Question: I am trying to read images from external directory and for that I am using
'''
bufferedImage image=ImageIO.read(new File(imagefile));
jlabel.seticon(new imageicon(image));
'''
and getting a drastic change in colors. I tried many other things like:
'''
bufferedImage image=ImageIO.read(new File(imagefile));
bufferedImage img=new bufferedImage(image.getWidth(),image.getHeight(),bufferedImage.TYPE_INT_RGB);
'''
and I tried:
'''
img.setData(image.getData();
jlabel.seticon(new imageicon(image));
'''
and I tried:
'''
Iterator readers = ImageIO.getImageReadersByFormatName("JPEG");
ImageReader reader = null;
while(readers.hasNext()) {
reader = (ImageReader)readers.next();
if(reader.canReadRaster()) {
break;
}
}
ImageInputStream input = ImageIO.createImageInputStream(f);
reader.setInput(input);
Raster raster = reader.readRaster(0, null);
BufferedImage bi = new BufferedImage(raster.getWidth(), raster.getHeight(),
BufferedImage.TYPE_4BYTE_ABGR);
bi.getRaster().setRect(raster);
'''
but result are still same
<URL>
Here is an example of the issue:

The minimal code for viewing is:
'''
bufferedImage image=ImageIO.read(new File(imagefile));
jlabel.seticon(new imageicon(image));
lbitem.setIcon(im);
'''
and for storing
'''
File f = new File(s);
long size=f.length();
FileInputStream fis1=new FileInputStream(f);
FileOutputStream fos2=new FileOutputStream("src/image/"+tfpn.getText()+".jpg");
byte b[]=new byte[1000];
int r=0;
long count=0;
while(true)
{
r=fis1.read(b,0,1000);
fos2.write(b,0,1000);
count = count+r;
if(count==size)
break;
System.out.println(count);
}
'''
What could be causing the bad colors?
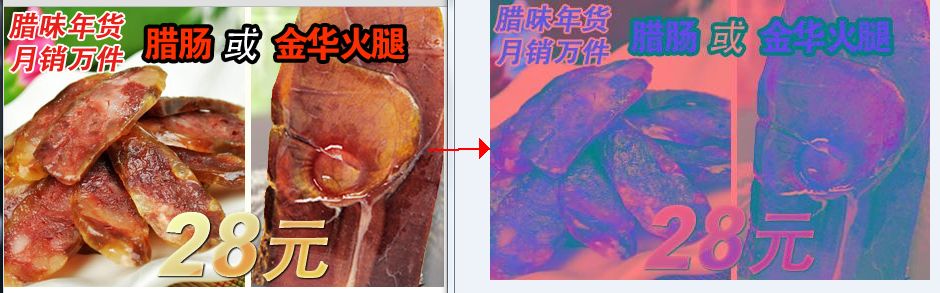
Answer: This problem is cause by a mismatch between reading/writing (creating/using) an image
that contains alpha (transparency) but you are expecting it to contain no alpha (or the inverse).
For example, if your image is BufferedImage.TYPE_4BYTE_ABGR and you output it
to a file type that does not support alpha (transparency) , or you writer does not
support alpha, it will look like your sample after reading and displaying it.
Use type PNG (supports alpha channel) not JPG (does not support alpha channel)